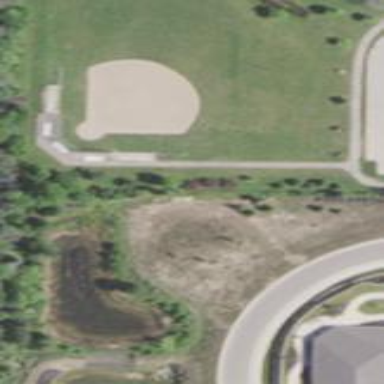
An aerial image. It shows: Baseball pitch for leisure land activities.